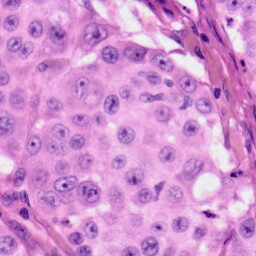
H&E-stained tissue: Skin